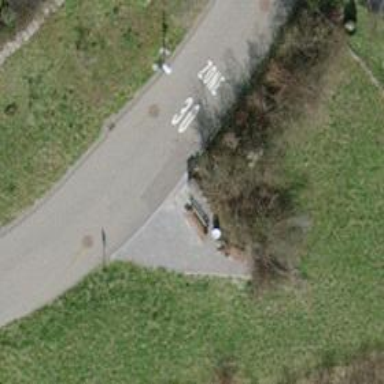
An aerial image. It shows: Brown bench.